Field crop: tomato
Growth stage: 2
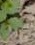
Species: solanum